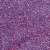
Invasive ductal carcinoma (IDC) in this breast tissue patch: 1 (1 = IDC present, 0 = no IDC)